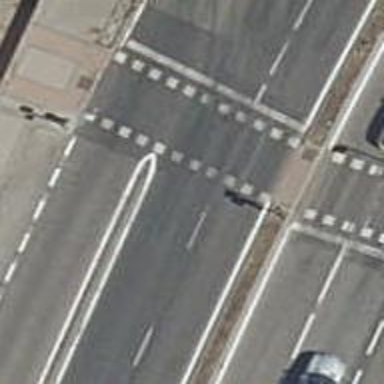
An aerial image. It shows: Kerb serving as barrier.